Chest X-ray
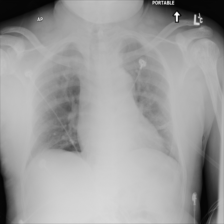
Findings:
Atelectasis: positive
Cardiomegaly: positive
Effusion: positive
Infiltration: negative
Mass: negative
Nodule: negative
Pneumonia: negative
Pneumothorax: negative
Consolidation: negative
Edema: negative
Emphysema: negative
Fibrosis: negative
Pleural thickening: positive
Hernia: negative